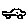
Label: car